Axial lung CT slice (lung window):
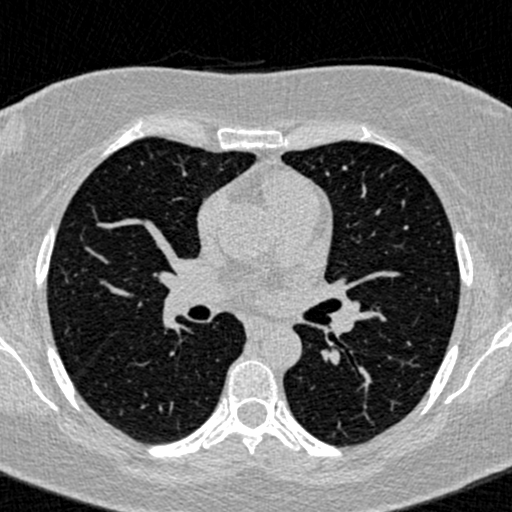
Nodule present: no